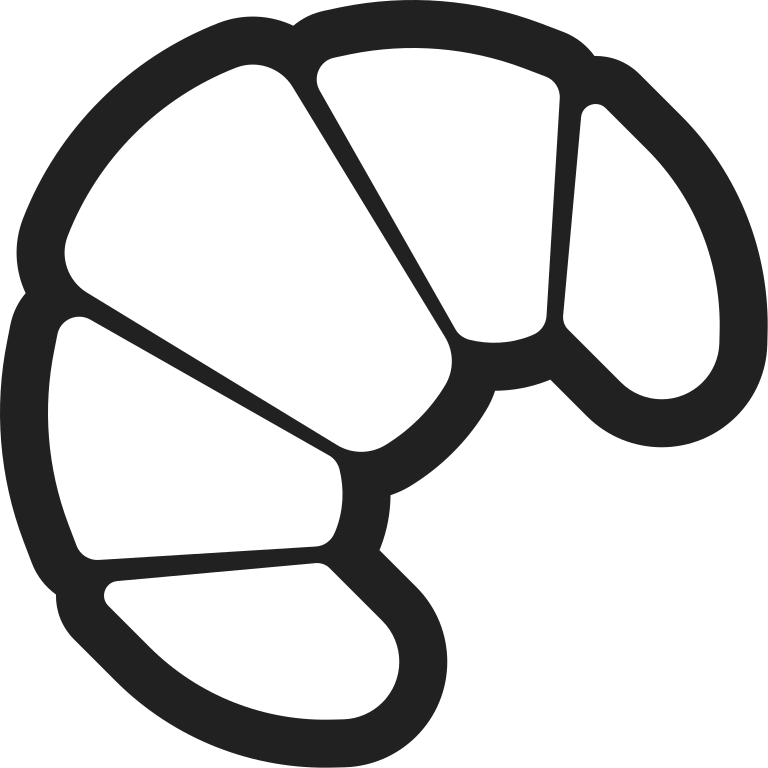
croissant high contrast